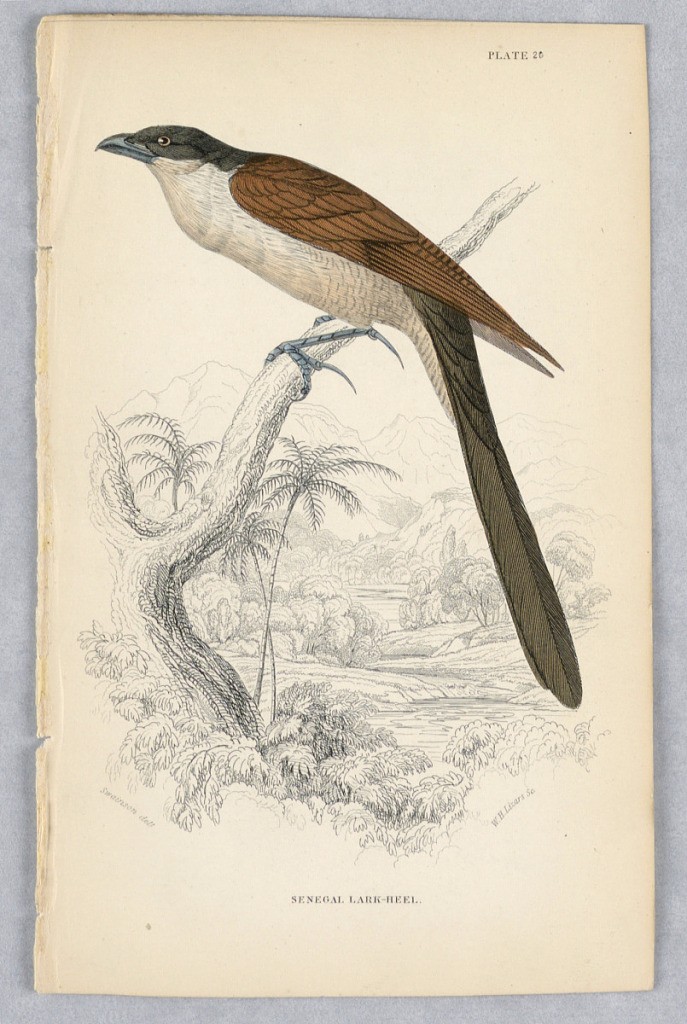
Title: Senegal Lark-Hell, Plate 20 from Birds of Western Africa
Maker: William Home Lizars, Scottish, 1788 - 1859
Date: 1837
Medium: Engraving, brush and watercolor on paper
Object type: Print
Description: Bird in a tree; mountains and stream beyond. The bird has a dark brown cap and tail, red-brown wings, and pale underside. Title and artists' names below.